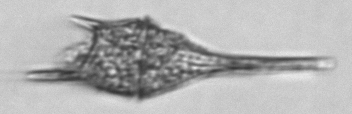
Label: Tripos_lineatus